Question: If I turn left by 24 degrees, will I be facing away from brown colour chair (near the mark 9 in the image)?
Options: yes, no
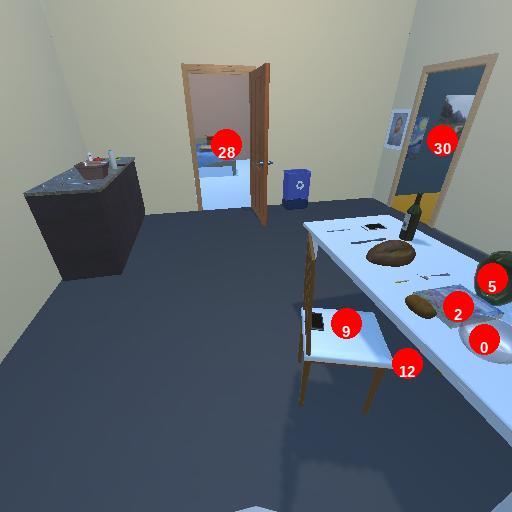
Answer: yes